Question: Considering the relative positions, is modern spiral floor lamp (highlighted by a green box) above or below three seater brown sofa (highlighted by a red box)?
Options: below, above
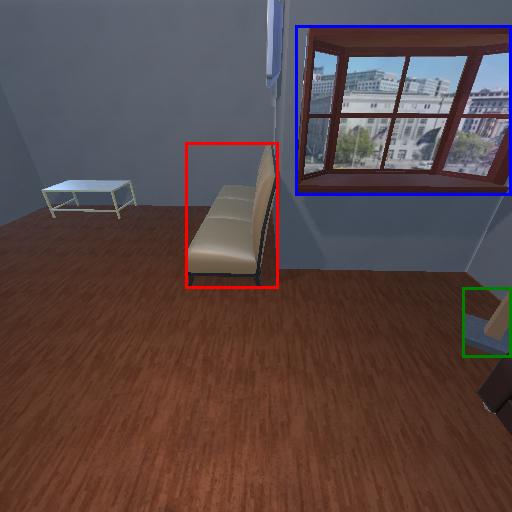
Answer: below